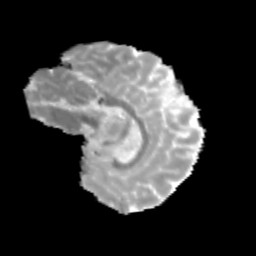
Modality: MD
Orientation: sagittal
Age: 11
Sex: female
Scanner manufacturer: siemens
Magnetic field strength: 3 T
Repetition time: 3.8 s
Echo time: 0.07 s